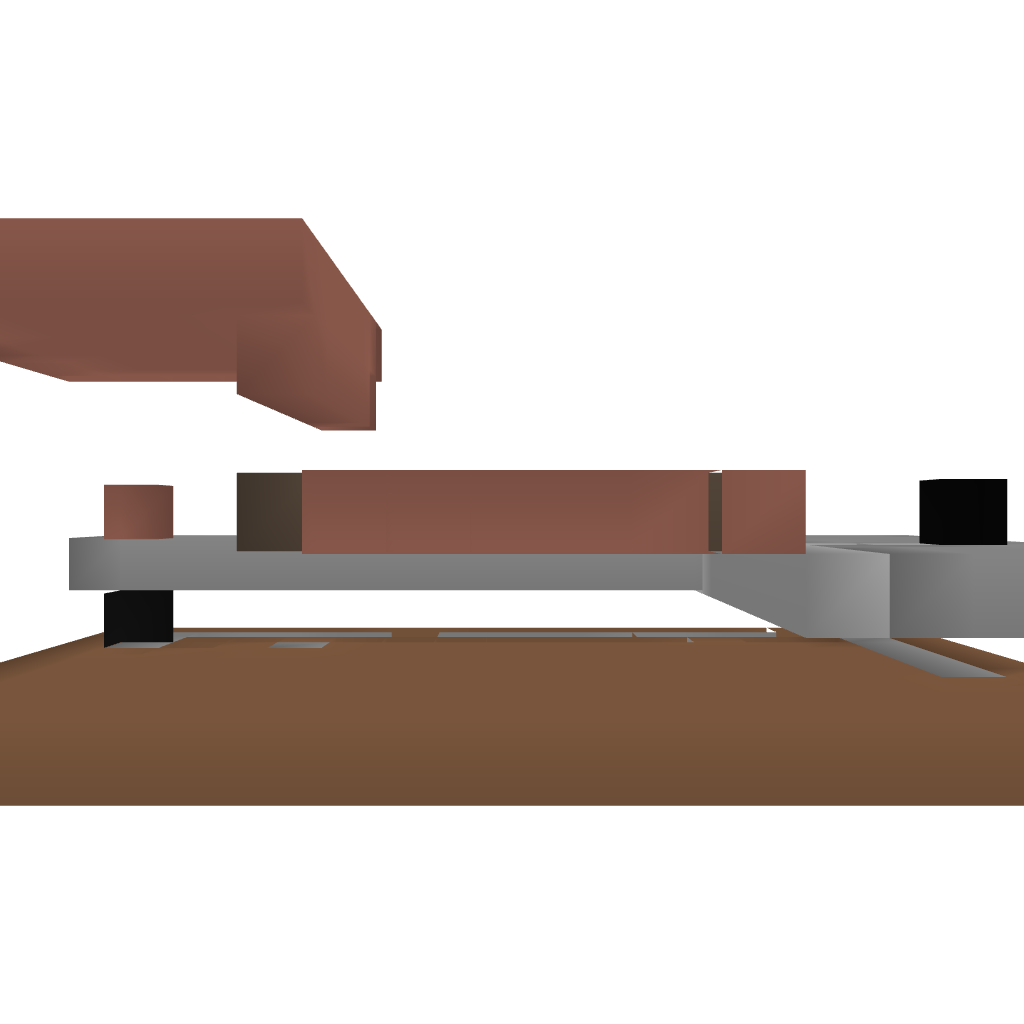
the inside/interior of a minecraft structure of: Wheat farm